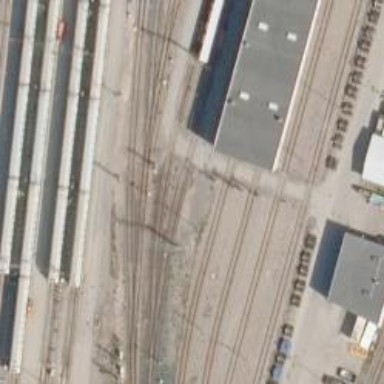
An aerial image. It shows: Railway level crossing.